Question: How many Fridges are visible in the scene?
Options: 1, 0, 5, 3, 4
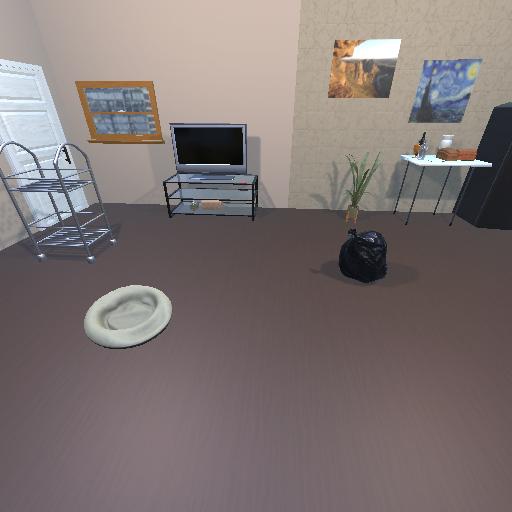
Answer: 1